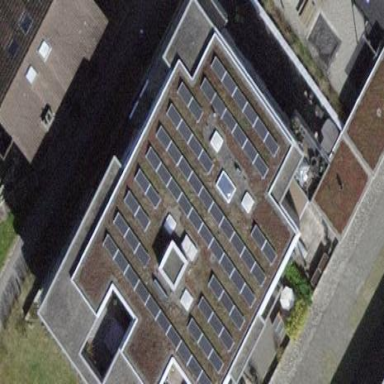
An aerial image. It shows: Solar photovoltaic panel generator.